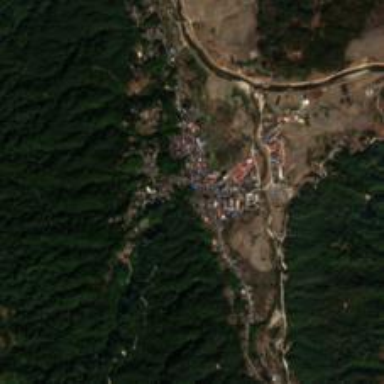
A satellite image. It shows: Ethnic township within town.